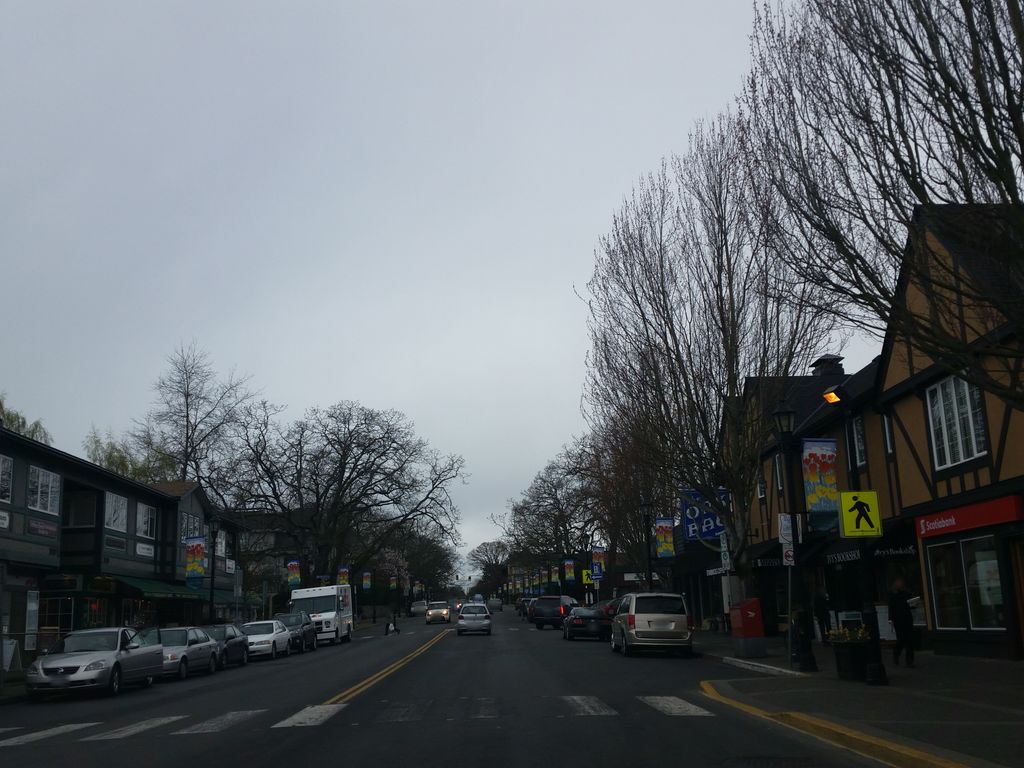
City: victoria